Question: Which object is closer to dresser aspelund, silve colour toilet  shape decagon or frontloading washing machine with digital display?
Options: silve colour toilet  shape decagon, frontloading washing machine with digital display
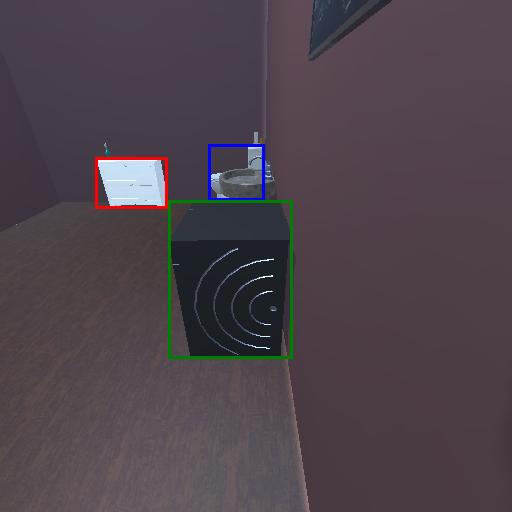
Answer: silve colour toilet  shape decagon